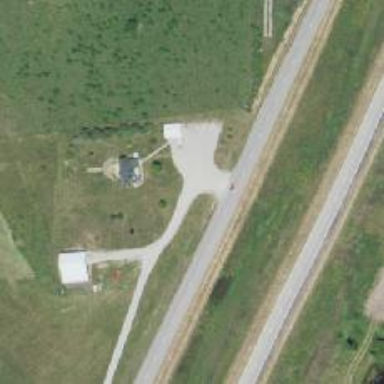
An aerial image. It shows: Driveway leading to service road.